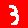
Digit: 3